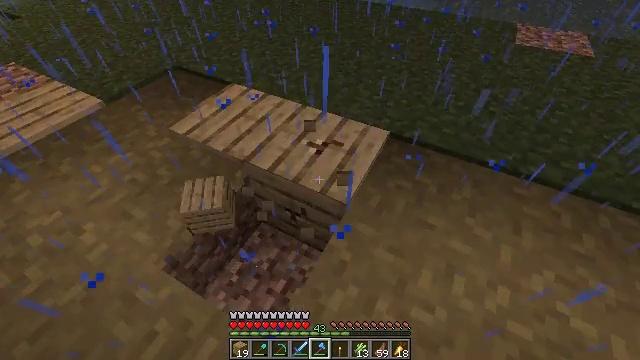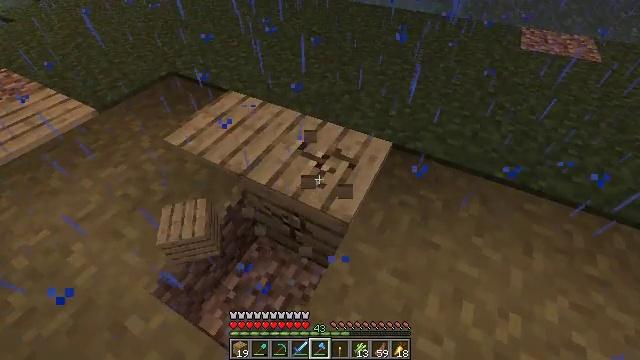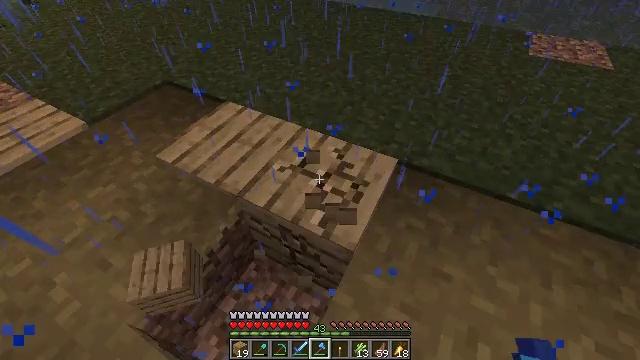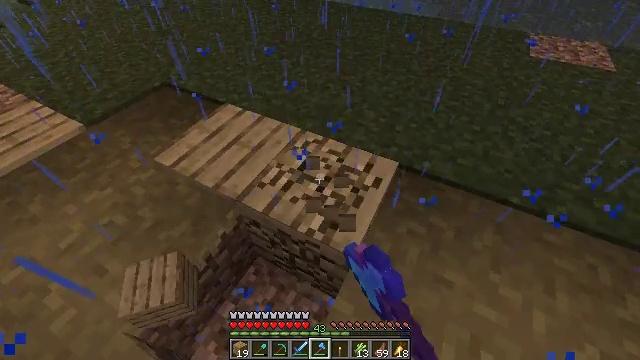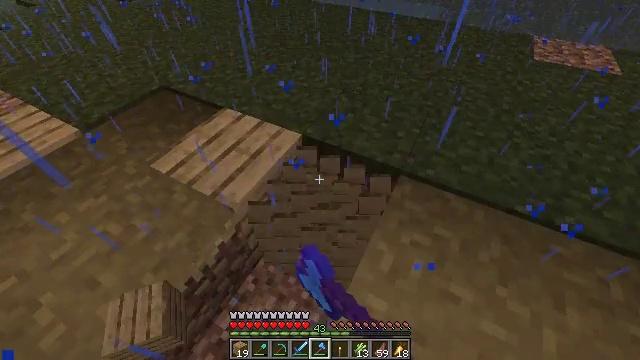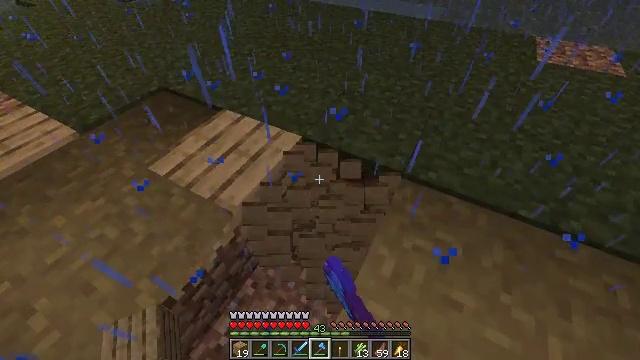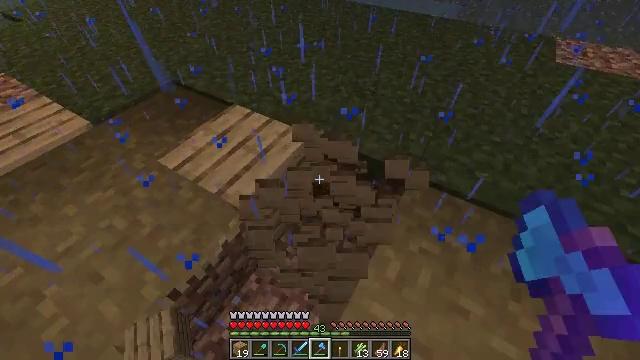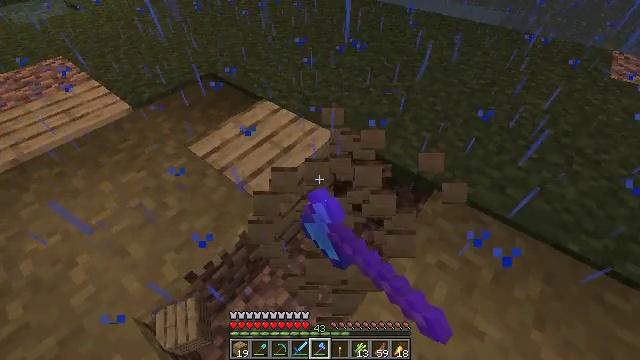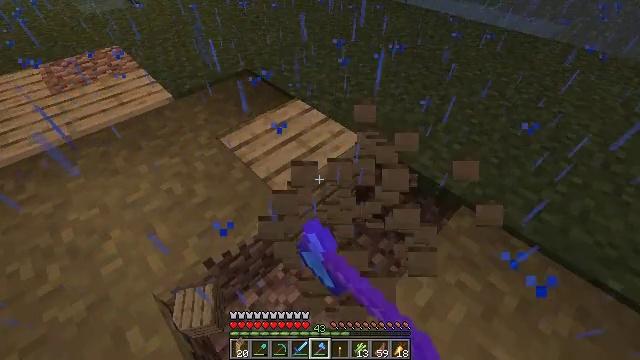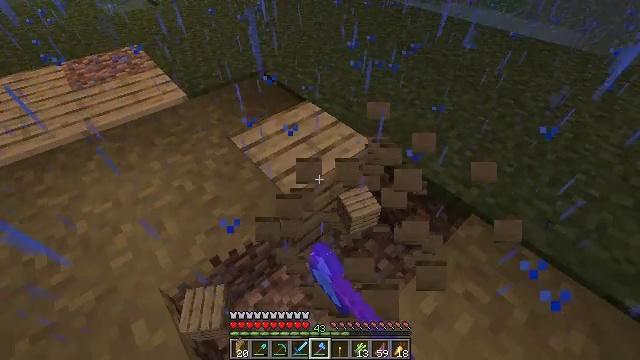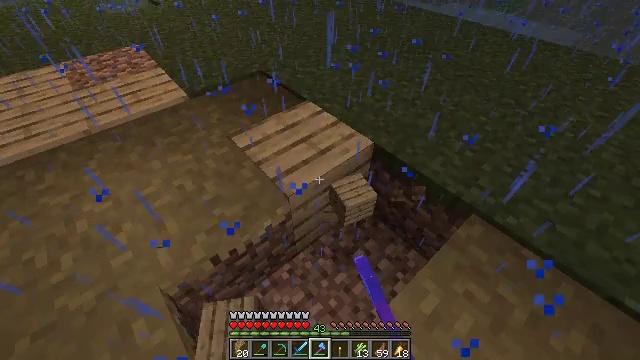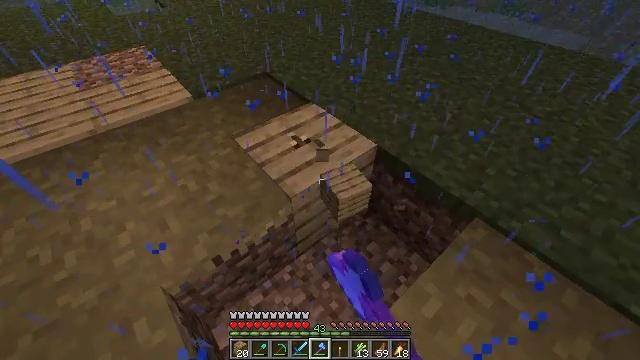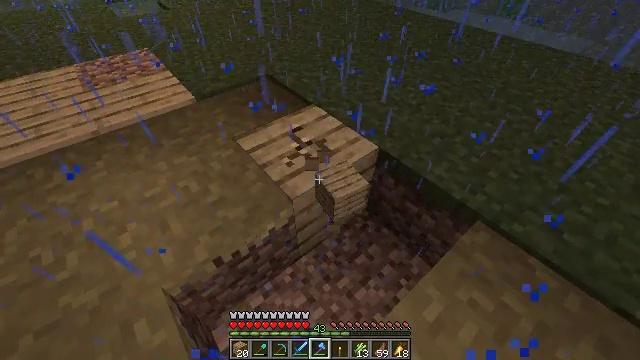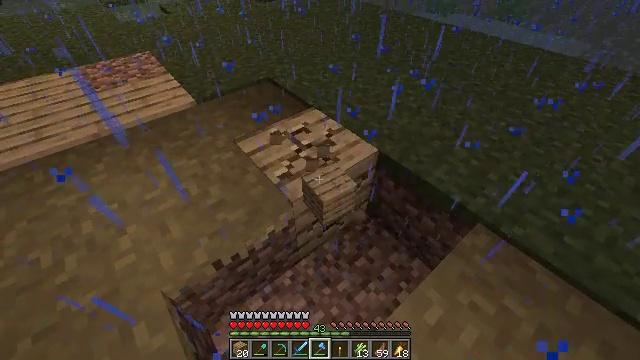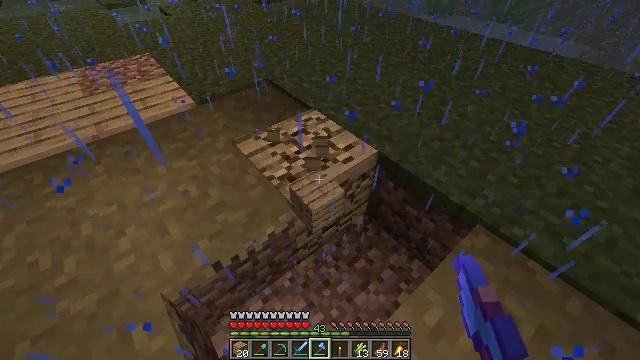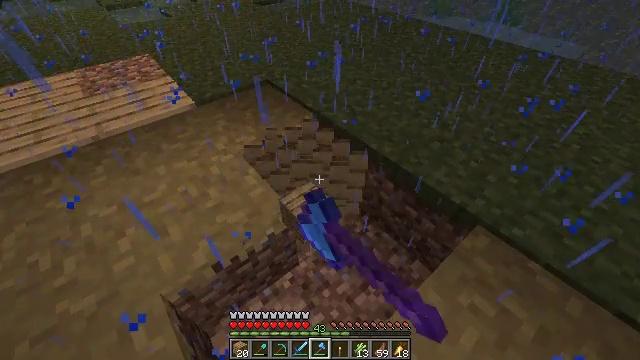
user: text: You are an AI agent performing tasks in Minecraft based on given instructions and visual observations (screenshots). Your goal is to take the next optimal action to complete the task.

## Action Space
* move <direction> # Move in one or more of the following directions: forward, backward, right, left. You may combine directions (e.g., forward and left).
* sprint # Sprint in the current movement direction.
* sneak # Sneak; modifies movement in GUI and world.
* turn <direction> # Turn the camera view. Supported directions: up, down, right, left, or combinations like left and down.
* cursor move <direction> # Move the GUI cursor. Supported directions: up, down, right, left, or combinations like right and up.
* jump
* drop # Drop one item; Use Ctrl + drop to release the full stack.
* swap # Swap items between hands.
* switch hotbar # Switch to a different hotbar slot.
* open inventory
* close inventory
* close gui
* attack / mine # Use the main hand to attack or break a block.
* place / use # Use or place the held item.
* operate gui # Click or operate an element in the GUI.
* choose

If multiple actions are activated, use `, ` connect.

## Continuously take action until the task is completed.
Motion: motion action
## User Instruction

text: Mine planks.
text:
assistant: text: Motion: move forward, attack / mine
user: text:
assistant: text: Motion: move forward, attack / mine
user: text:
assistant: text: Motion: attack / mine
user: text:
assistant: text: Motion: attack / mine
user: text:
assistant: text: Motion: attack / mine
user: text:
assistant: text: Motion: turn left, attack / mine
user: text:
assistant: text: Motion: turn left, attack / mine
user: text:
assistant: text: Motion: turn left, attack / mine
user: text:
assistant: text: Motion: turn left, attack / mine
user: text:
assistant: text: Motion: attack / mine
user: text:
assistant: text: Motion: attack / mine
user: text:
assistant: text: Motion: attack / mine
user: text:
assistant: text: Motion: attack / mine
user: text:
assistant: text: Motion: attack / mine
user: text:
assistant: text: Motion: attack / mine
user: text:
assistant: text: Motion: attack / mine
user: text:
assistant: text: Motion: attack / mine
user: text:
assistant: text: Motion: move forward and move right, attack / mine
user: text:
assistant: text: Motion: move forward and move right
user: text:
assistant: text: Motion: no_op